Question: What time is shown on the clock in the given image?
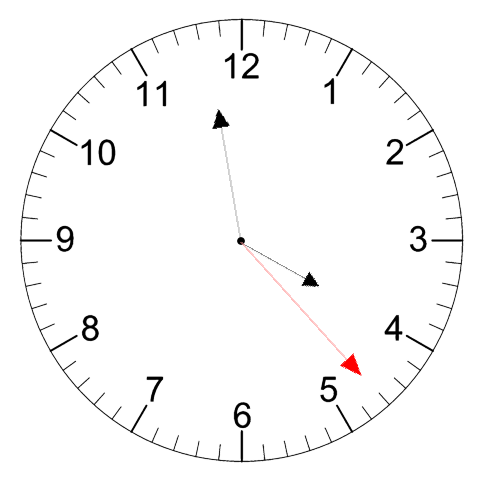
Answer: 03:58:23